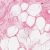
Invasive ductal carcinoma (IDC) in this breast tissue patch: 0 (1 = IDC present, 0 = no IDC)